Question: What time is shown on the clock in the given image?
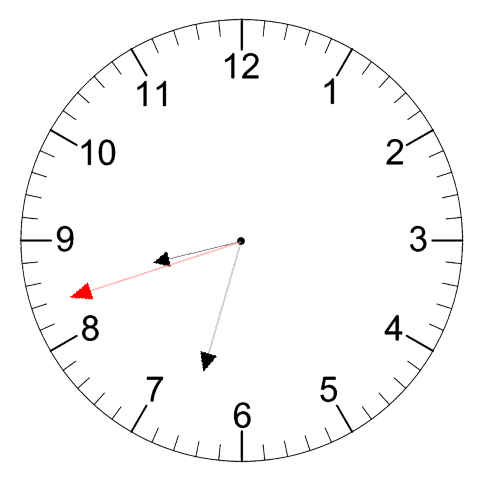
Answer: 08:32:42